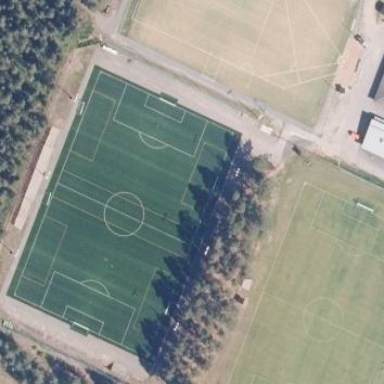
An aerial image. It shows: Soccer pitch for outdoor sports and leisure activities.